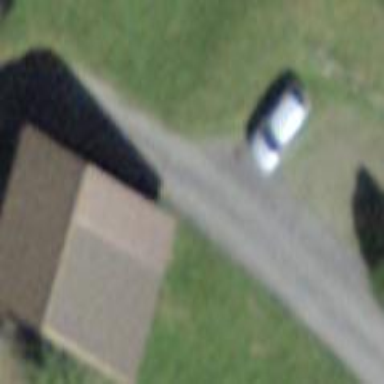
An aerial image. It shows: Rural barn.